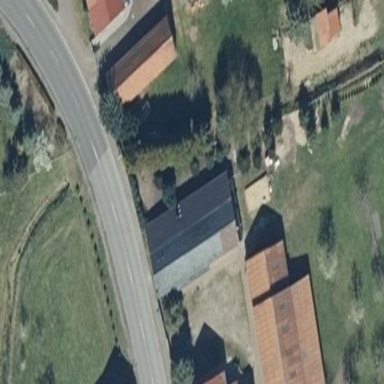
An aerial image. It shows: Grey building with gabled roof oriented along the structure. The roof is dark grey color.